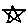
Label: star